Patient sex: M
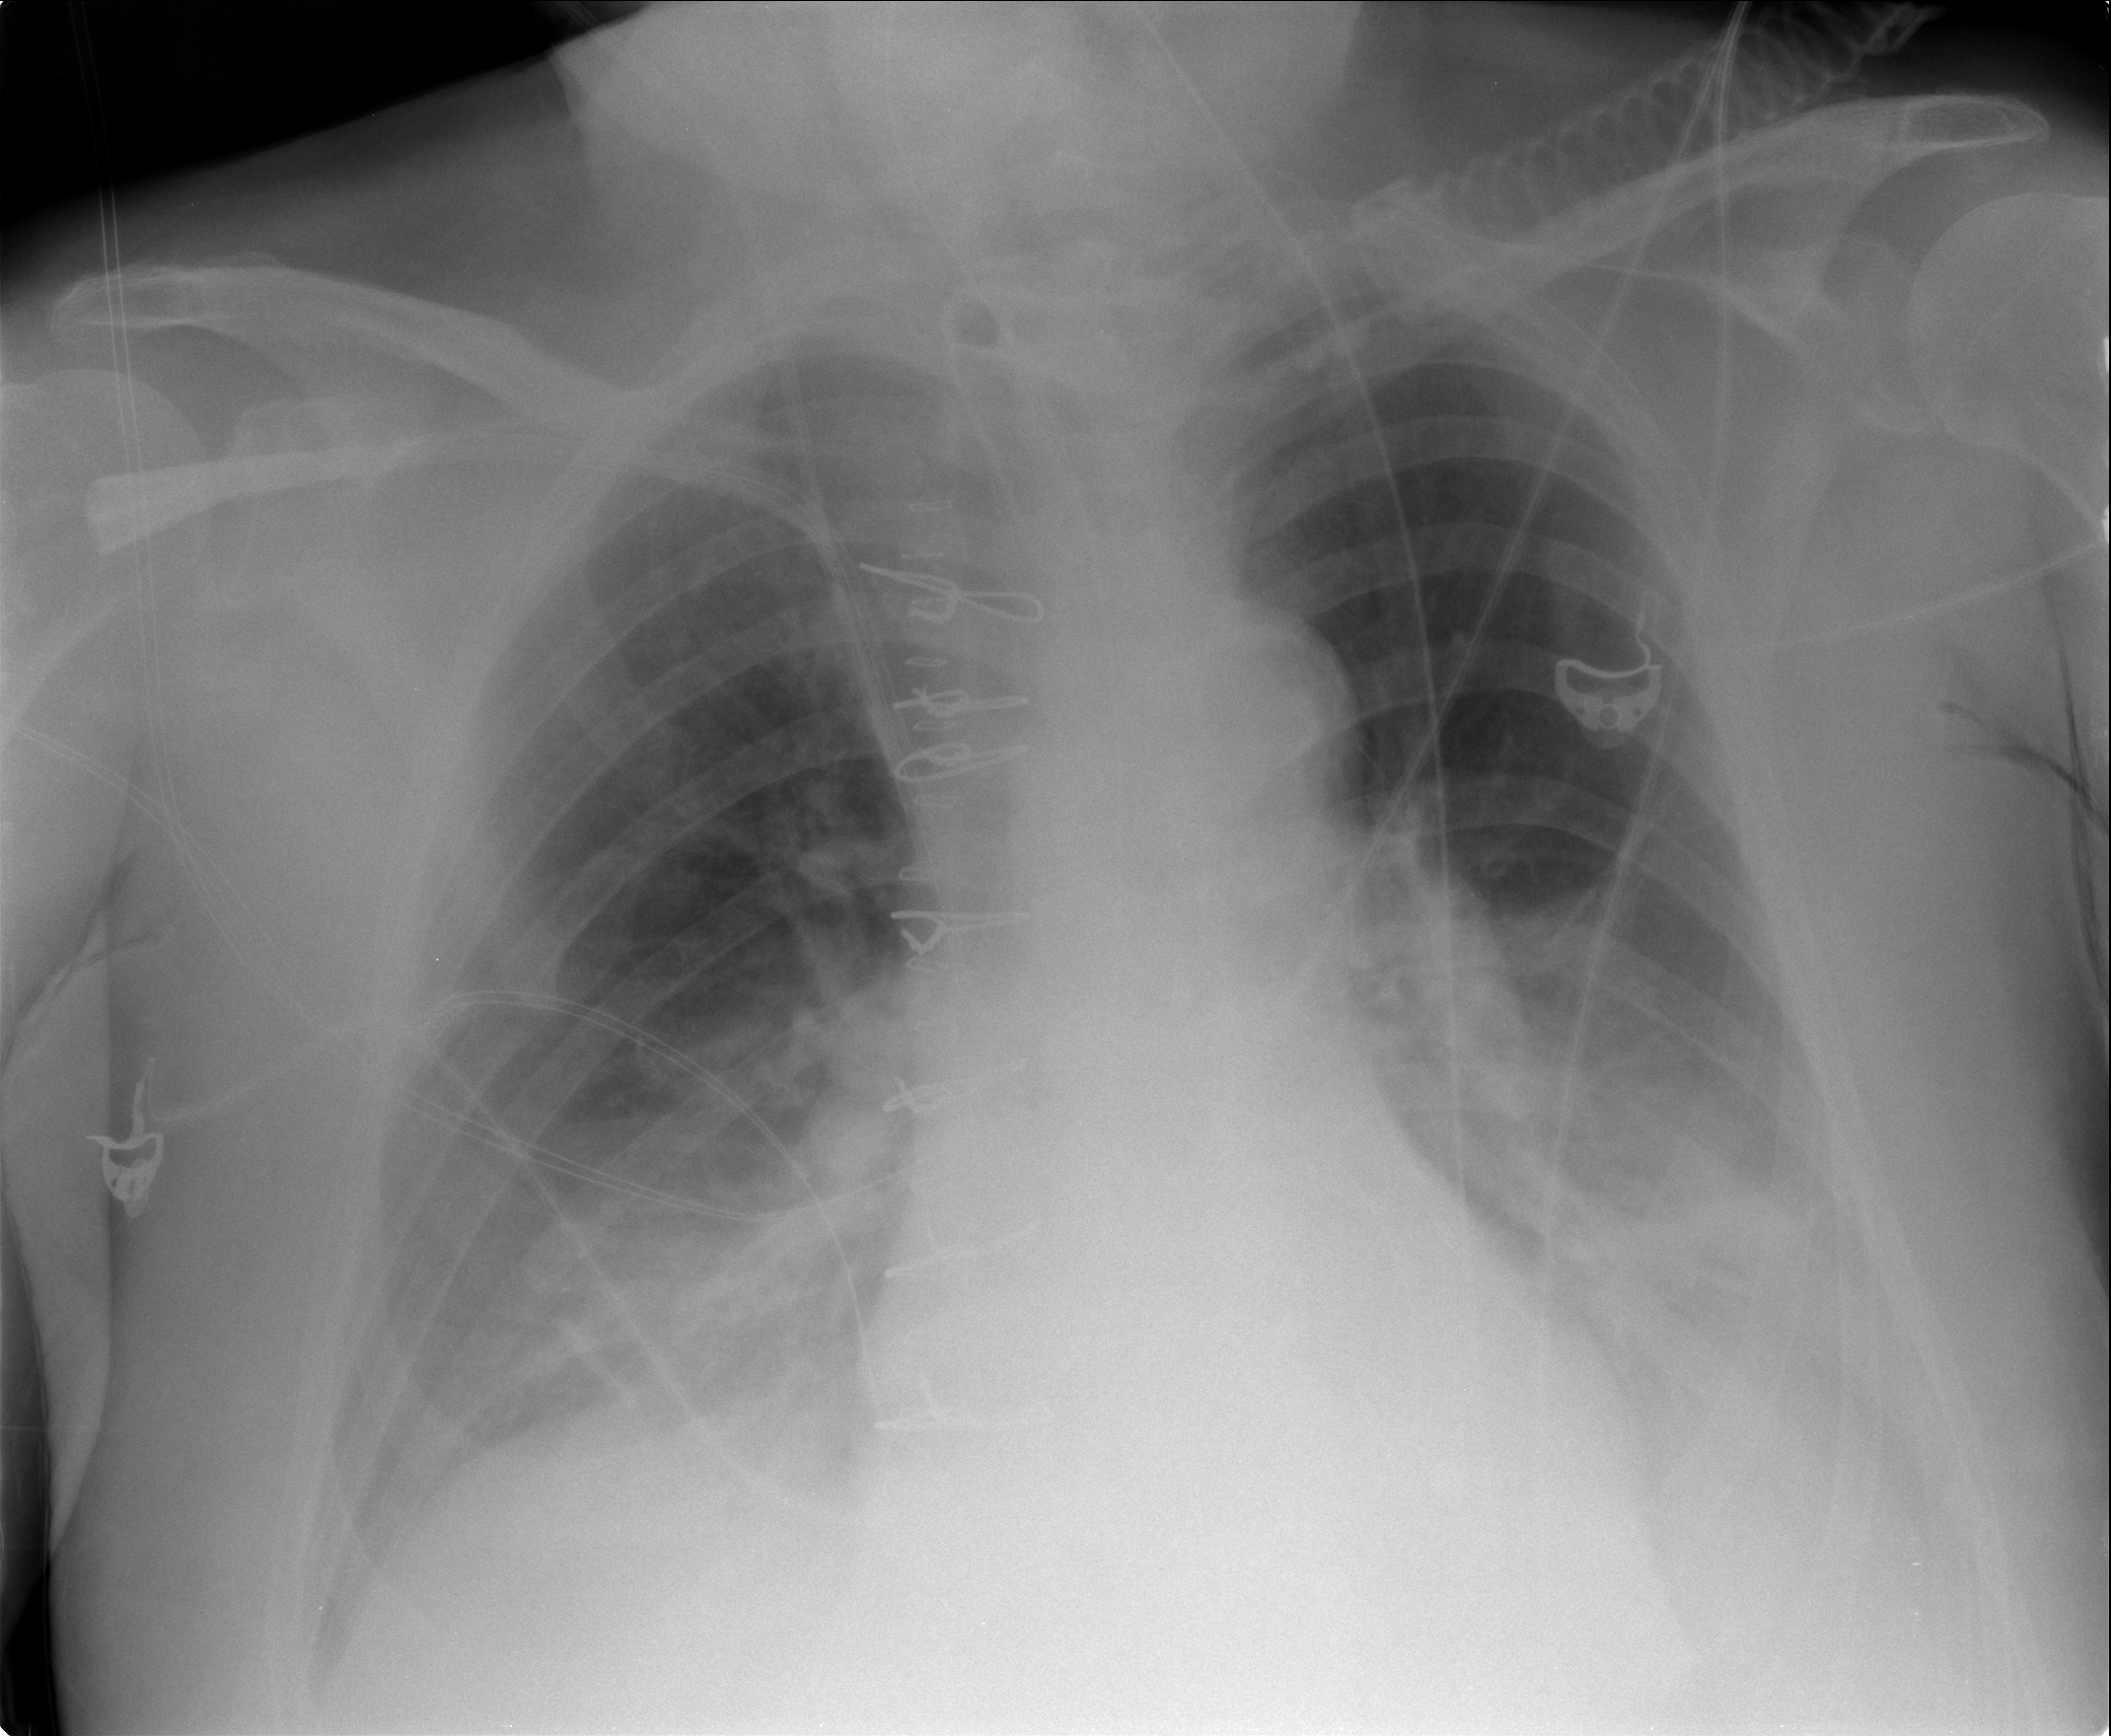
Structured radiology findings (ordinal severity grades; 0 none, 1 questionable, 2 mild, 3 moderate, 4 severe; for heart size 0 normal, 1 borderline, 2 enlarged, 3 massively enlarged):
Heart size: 0
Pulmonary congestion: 0
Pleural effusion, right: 2
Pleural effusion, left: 3
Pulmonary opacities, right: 0
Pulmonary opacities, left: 0
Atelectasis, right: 2
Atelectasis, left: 3